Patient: sex F, age 58
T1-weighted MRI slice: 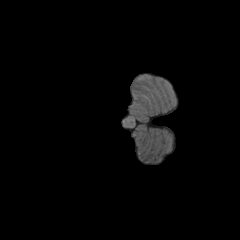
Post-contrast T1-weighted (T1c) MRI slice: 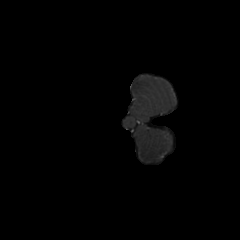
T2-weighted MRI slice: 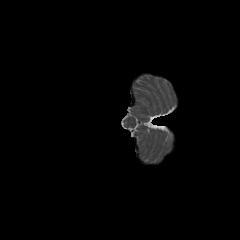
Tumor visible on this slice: no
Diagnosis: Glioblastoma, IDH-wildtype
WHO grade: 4